Question: We have a problem with at ts files not giving the same js files on all diffent two computers.
Both computers have semi-fresh installs of Win10 and VS2015 Enterprise (installed medio may).
We open the same ts file in Visual Studio and save it WITHOUT making any change to the files, but my output is diffent from my coworkers output.
We have checkhed the procect settings for Typescript and they are the same. What else can give the problem? We are new to typescript and neither google or stackovwerflow have been able to give us the answer this far.
The ts file look like this:
'''
export class App {
public router: any;
configureRouter(config, router) {
config.title = 'Start';
config.map([
{ route: 'start/:SBTSystemId', name: 'start', moduleId: './components/Start', title: 'Start', nav: false },
{ route: 'symptom/:SBTSystemId', name: 'symptom', moduleId: './components/symptom', title: 'Symptom', nav: false },
{ route: ['diagnostic/:SBTSystemId/:StepId/:PrevStepId', 'diagnostic/:SBTSystemId/:StepId'], name: 'diagnostic', moduleId: './components/diagnostic', title: 'Diagnostic', nav: false },
{ route: 'conclusion/:SBTSystemId/:ConclusionId/:PrevStepId', name: 'conclusion', moduleId: './components/conclusion', title: 'Conclusion', nav: false }
]);
this.router = router;
}
}
export function configure(aurelia) {
aurelia.use
.standardConfiguration()
.developmentLogging()
.globalResources(['assets/custom-elements/TopNavigationCustomElement', 'assets/custom-elements/BottomNavigationCustomElement', 'assets/custom-elements/SbtLinkCustomElement']);
aurelia.start().then(() => aurelia.setRoot('app'));
}
'''
My output is:
'''
System.register([], function(exports_1, context_1) {
"use strict";
var __moduleName = context_1 && context_1.id;
var App;
function configure(aurelia) {
"use strict";
aurelia.use
.standardConfiguration()
.developmentLogging()
.globalResources([
"assets/custom-elements/TopNavigationCustomElement",
"assets/custom-elements/BottomNavigationCustomElement",
"assets/custom-elements/SbtLinkCustomElement"]);
aurelia.start().then(function () { return aurelia.setRoot("app"); });
}
exports_1("configure", configure);
return {
setters:[],
execute: function() {
App = (function () {
function App() {
}
App.prototype.configureRouter = function (config, router) {
config.title = "Start";
config.map([
{
route: "start/:SBTSystemId", name: "start",
moduleId: "./components/Start", title: "Start", nav: false
},
{
route: "symptom/:SBTSystemId", name: "symptom",
moduleId: "./components/symptom", title: "Symptom", nav: false
},
{
route: ["diagnostic/:SBTSystemId/:StepId/:PrevStepId", "diagnostic/:SBTSystemId/:StepId"], name: "diagnostic",
moduleId: "./components/diagnostic", title: "Diagnostic", nav: false
},
{
route: "conclusion/:SBTSystemId/:ConclusionId/:PrevStepId", name: "conclusion",
moduleId: "./components/conclusion", title: "Conclusion", nav: false
}
]);
this.router = router;
};
return App;
}());
exports_1("App", App);
}
}
});
//# sourceMappingURL=app.js.map
'''
His output is:
'''
"use strict";
var App = (function () {
function App() {
}
App.prototype.configureRouter = function (config, router) {
config.title = 'Start';
config.map([
{ route: 'start/:SBTSystemId', name: 'start', moduleId: './components/Start', title: 'Start', nav: false },
{ route: 'symptom/:SBTSystemId', name: 'symptom', moduleId: './components/symptom', title: 'Symptom', nav: false },
{ route: ['diagnostic/:SBTSystemId/:StepId/:PrevStepId', 'diagnostic/:SBTSystemId/:StepId'], name: 'diagnostic', moduleId: './components/diagnostic', title: 'Diagnostic', nav: false },
{ route: 'conclusion/:SBTSystemId/:ConclusionId/:PrevStepId', name: 'conclusion', moduleId: './components/conclusion', title: 'Conclusion', nav: false }
]);
this.router = router;
};
return App;
}());
exports.App = App;
function configure(aurelia) {
aurelia.use
.standardConfiguration()
.developmentLogging()
.globalResources(['assets/custom-elements/TopNavigationCustomElement', 'assets/custom-elements/BottomNavigationCustomElement', 'assets/custom-elements/SbtLinkCustomElement']);
aurelia.start().then(function () { return aurelia.setRoot('app'); });
}
exports.configure = configure;
//# sourceMappingURL=app.js.map
'''
On top of it all my output breaks the application (making the aurelia framework call the configure method twice, but his output works just fine).
Anyone have a clue as to what is going on?
The project was created in VS2013 about one month prior to the upgrade to VS2015 if that has any influence.
Out typescript project settings are these:

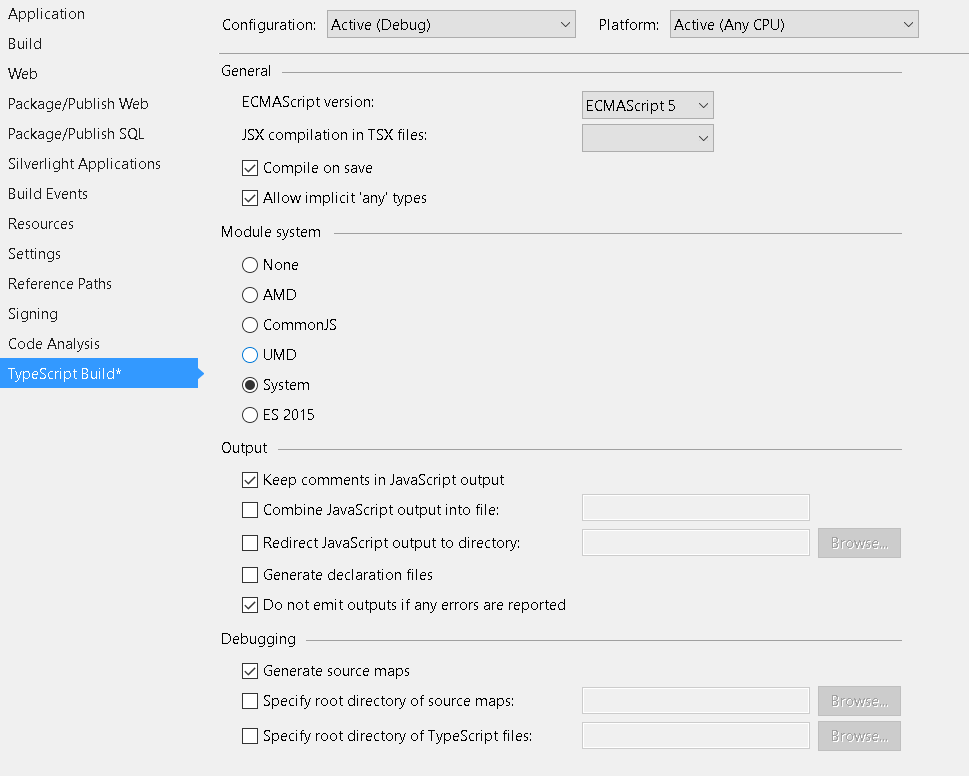
Answer: problem solved. My coworkers VS did not transpile the ts file at all. His output is from commonJS, but after changing to System the js file is no longer transpiled by VS. Deleteing the content of the js files and saving ts file again gave him the same output as me. So it seems like af VS bug